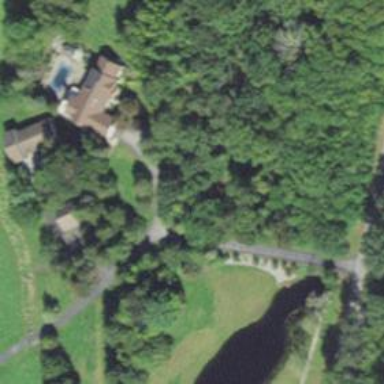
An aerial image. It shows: Residential driveway.